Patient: sex M, age 35
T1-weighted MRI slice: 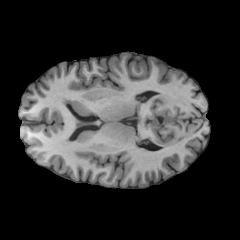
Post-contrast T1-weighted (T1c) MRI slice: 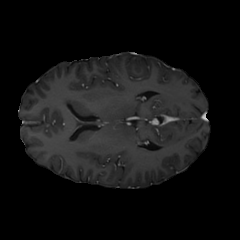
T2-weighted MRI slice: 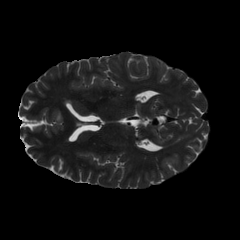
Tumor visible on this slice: yes
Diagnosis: Astrocytoma, IDH-mutant
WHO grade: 3